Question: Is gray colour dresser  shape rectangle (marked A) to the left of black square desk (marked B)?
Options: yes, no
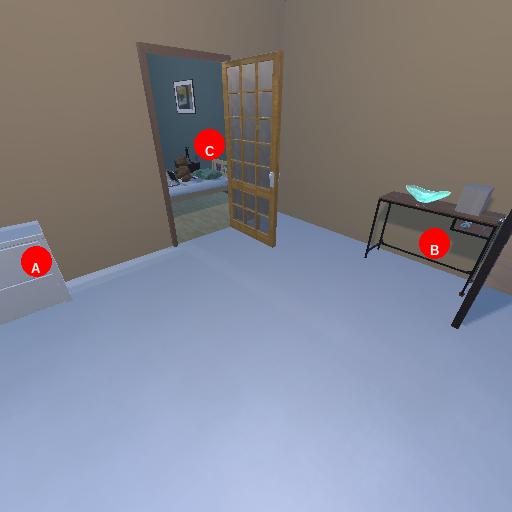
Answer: yes